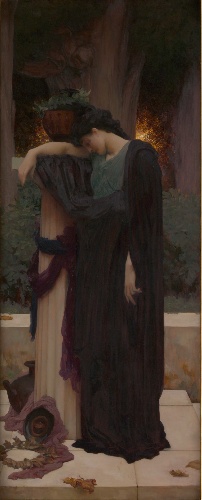
Title: Lachrymae
Artist: Frederic, Lord Leighton
Artist bio: British, Scarborough 1830–1896 London
Date: 1894–95
Object type: Painting
Classification: Paintings
Medium: Oil on canvas
Dimensions: 62 x 24 3/4 in. (157.5 x 62.9 cm)
Department: European Paintings
Credit line: Catharine Lorillard Wolfe Collection, Wolfe Fund, 1896
Accession year: 1896
Repository: Metropolitan Museum of Art, New York, NY
Tags: Sadness|Women|Cypresses|Evening|Wreaths